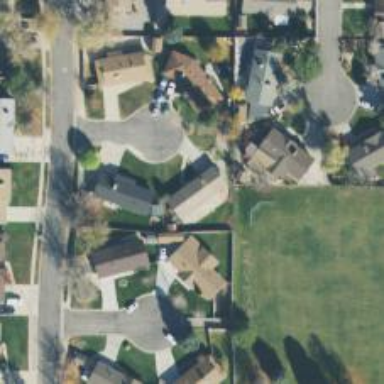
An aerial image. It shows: Neighborhood.